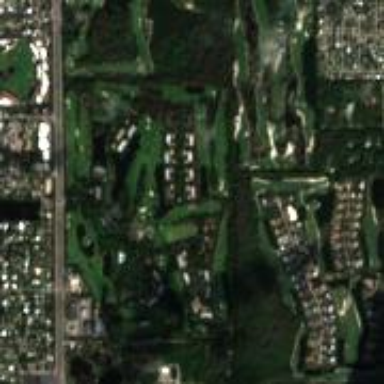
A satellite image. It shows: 18-hole golf course.